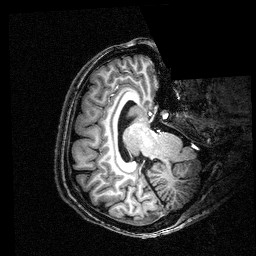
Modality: T1w
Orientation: axial
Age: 23
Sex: female